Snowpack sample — Snodgrass Mountain, Crested Butte, Colorado (2/4/25, 12:06 PM MST)
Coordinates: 38.923, -106.968
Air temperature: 35 °F
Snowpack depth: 80 cm
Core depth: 10 cm
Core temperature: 32 °F
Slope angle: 14°, slope face: 78°
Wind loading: low
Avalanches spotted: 0
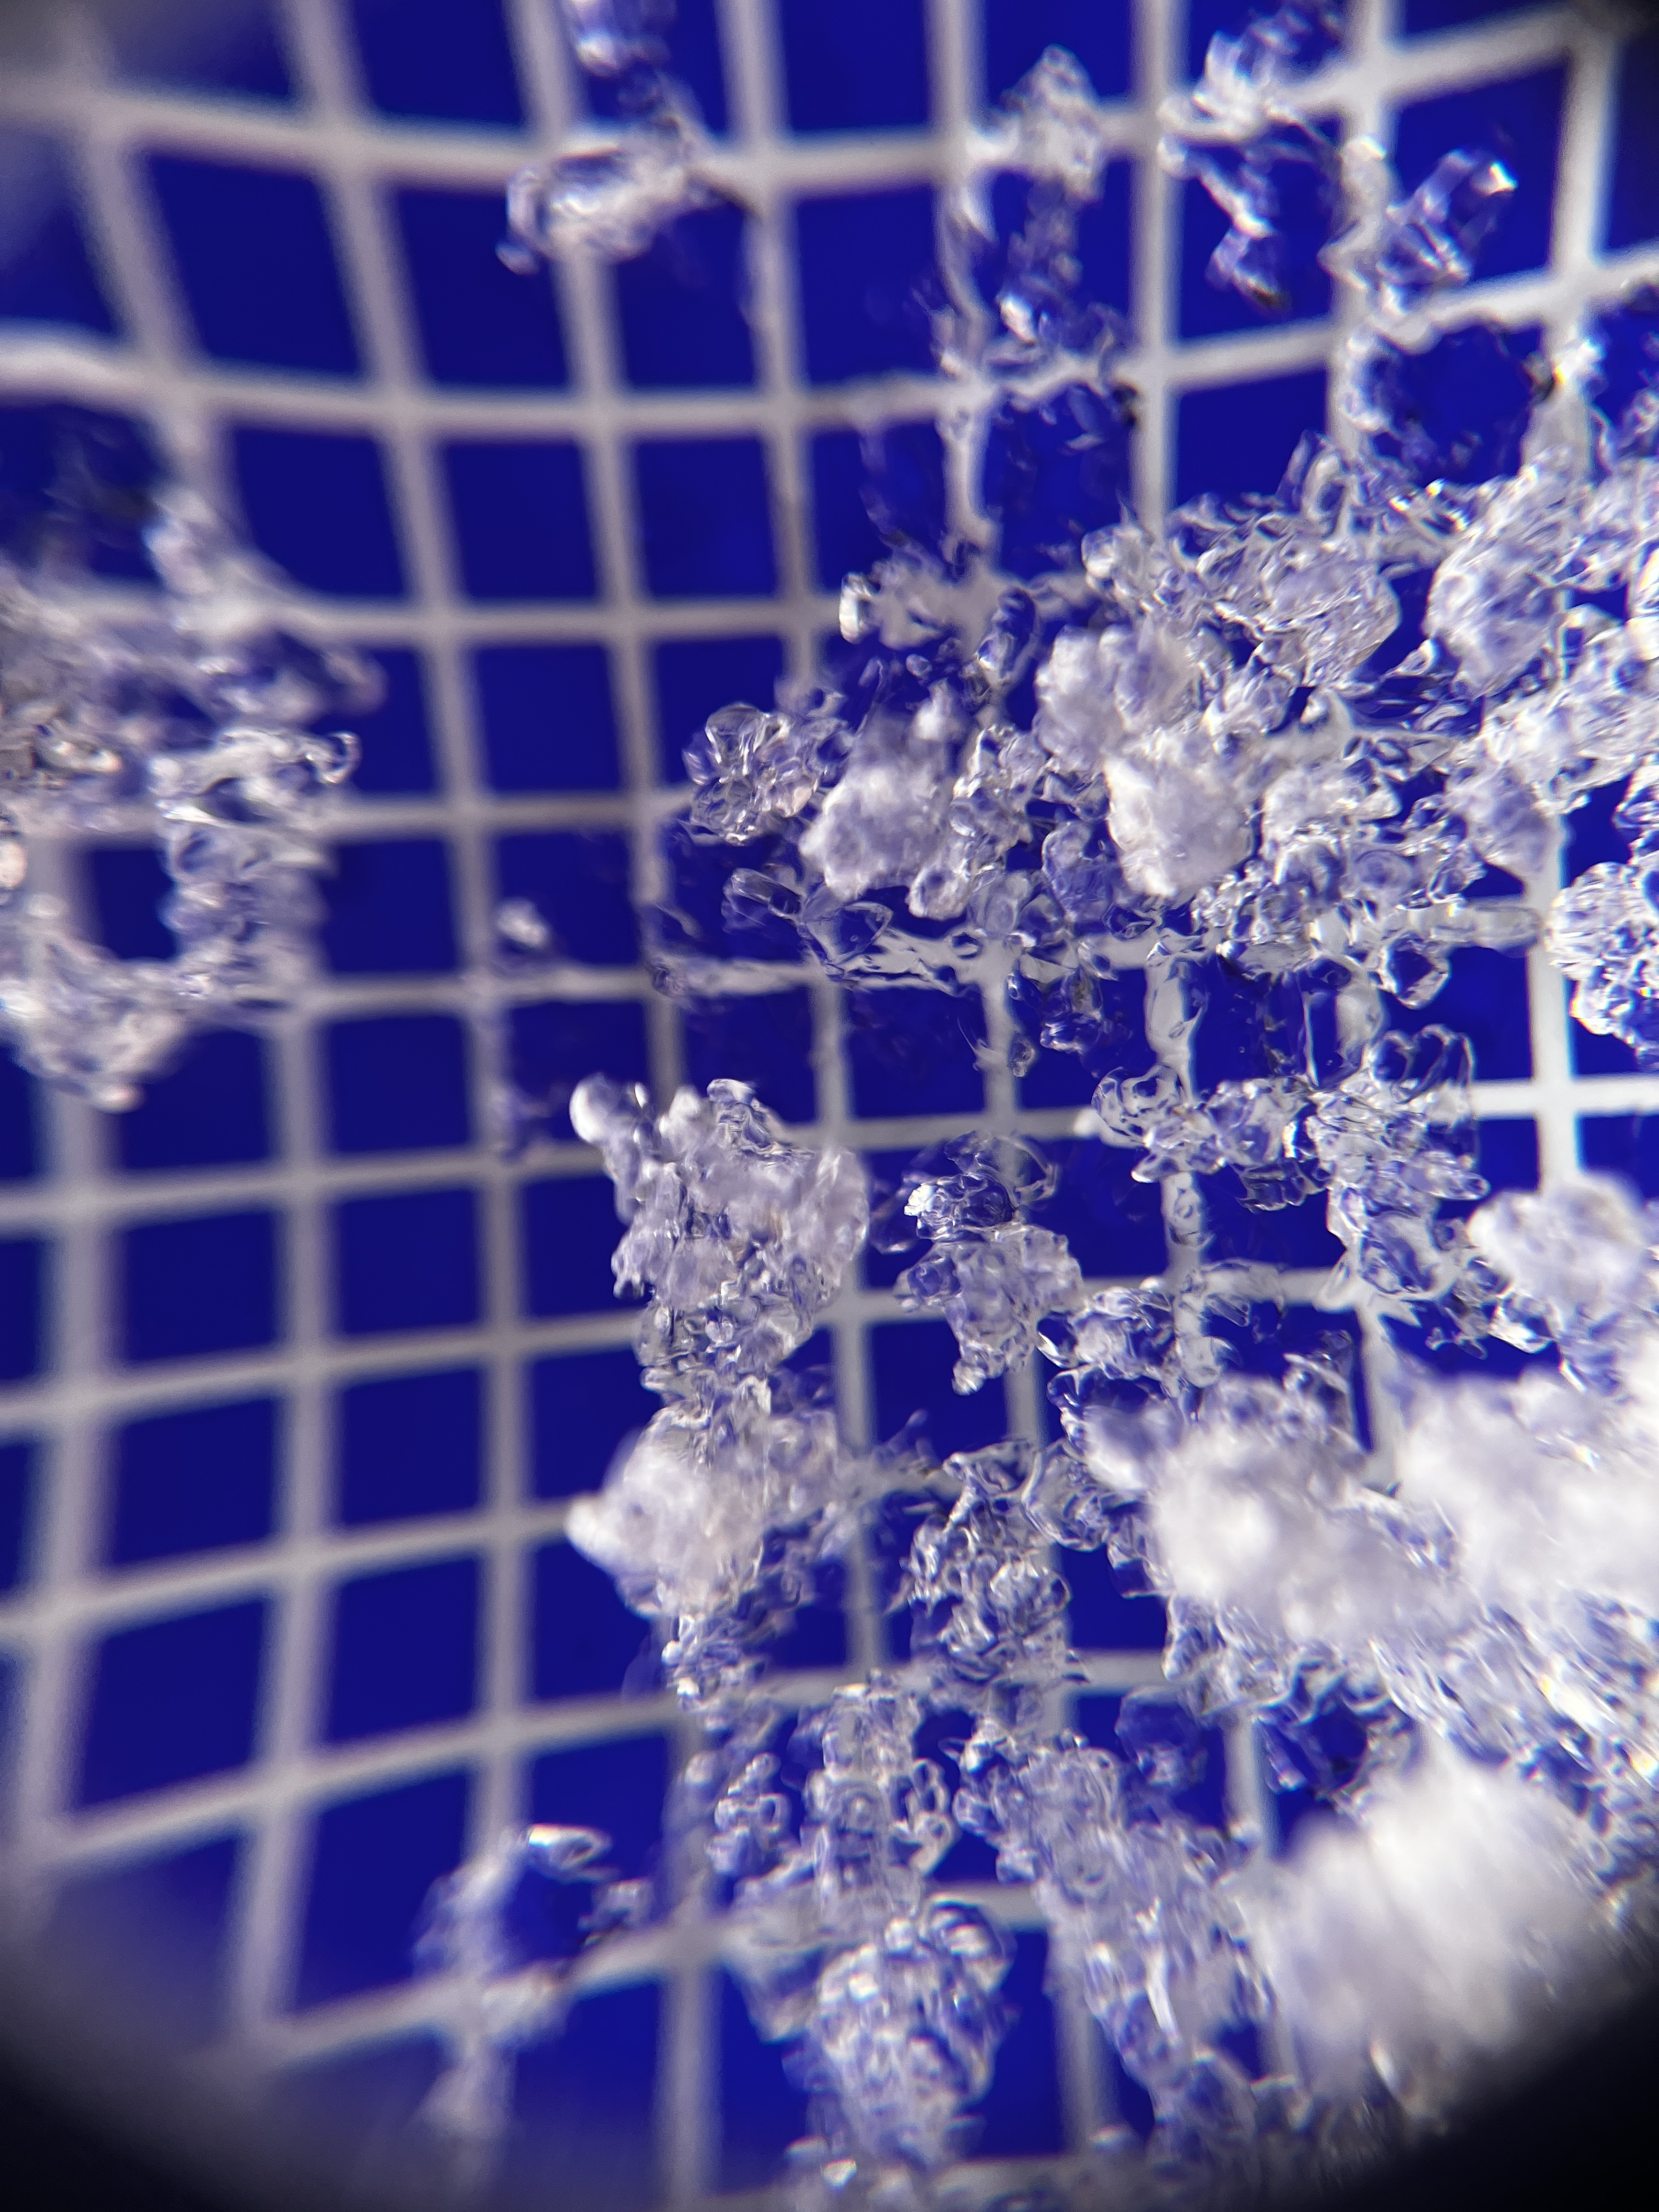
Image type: magnified_profile
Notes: No avalanches nearby, unusually warm weather for the last month reported by residents, Collected 25 yards from treeline